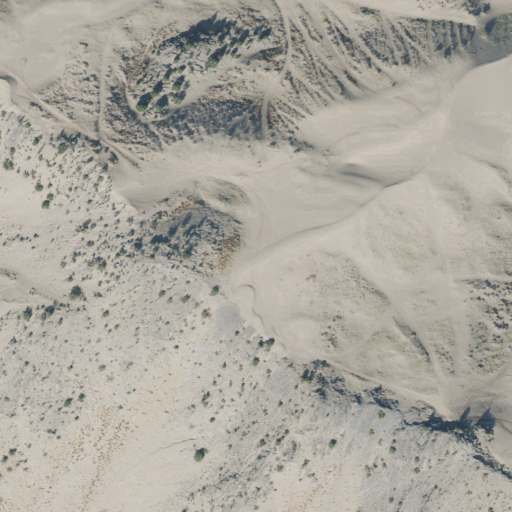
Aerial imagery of mountain in Utah named Sand Hills containing shrub, barren land, and grassland